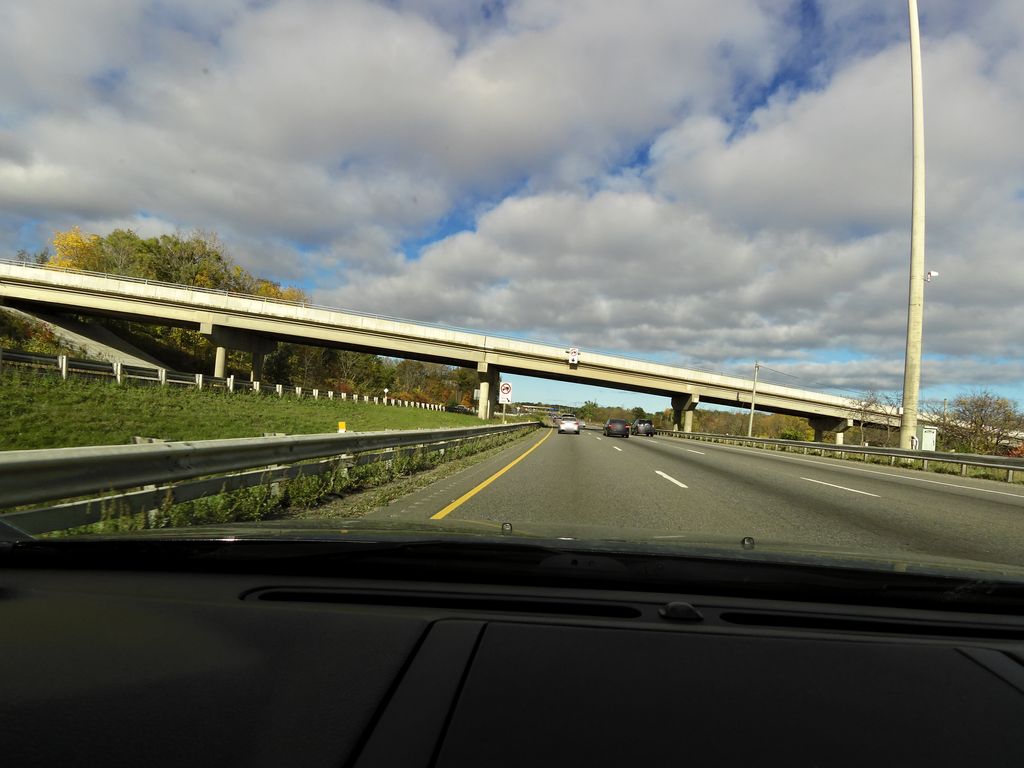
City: hamilton